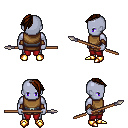
a pixel art fantasy rpg character, male body template, dark elf, purple skin, leather chest armor, red pants, brown long mohawk hairstyle, cloth bracers, gold boots, spear, four views (front, back, left, right), 2x2 character sprite sheet, small pixel art, hard edges, no anti-aliasing